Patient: sex F, age 38
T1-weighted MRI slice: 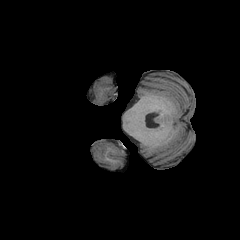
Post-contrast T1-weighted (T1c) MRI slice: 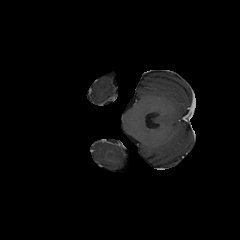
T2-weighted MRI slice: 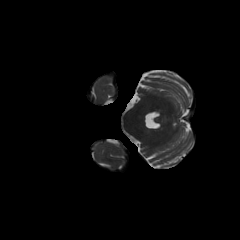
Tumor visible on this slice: no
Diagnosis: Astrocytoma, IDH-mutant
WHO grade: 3